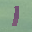
Label: 1